Question:
What is the difference between 'local.test.com' and '.local.test.com' ? The screenshot is from Chrome.
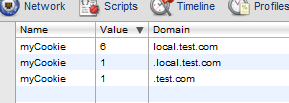
Answer: 'local.test.com' will be used for the domain, while '.local.test.com' will be used for subdomains too.